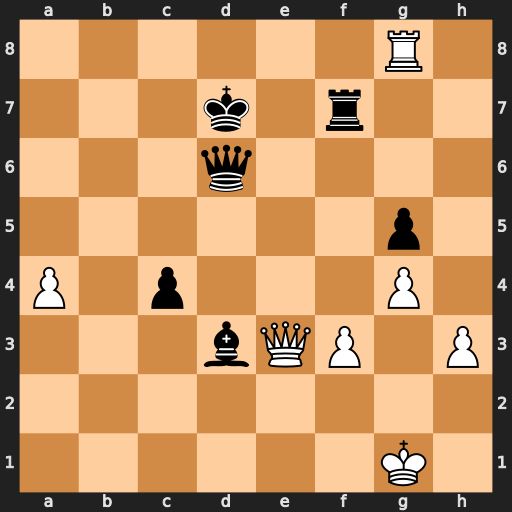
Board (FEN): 6R1/3k1r2/3q4/6p1/P1p3P1/3bQP1P/8/6K1
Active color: w
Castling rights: -
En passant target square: -
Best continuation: Qe8+ Kc7 Qxf7+